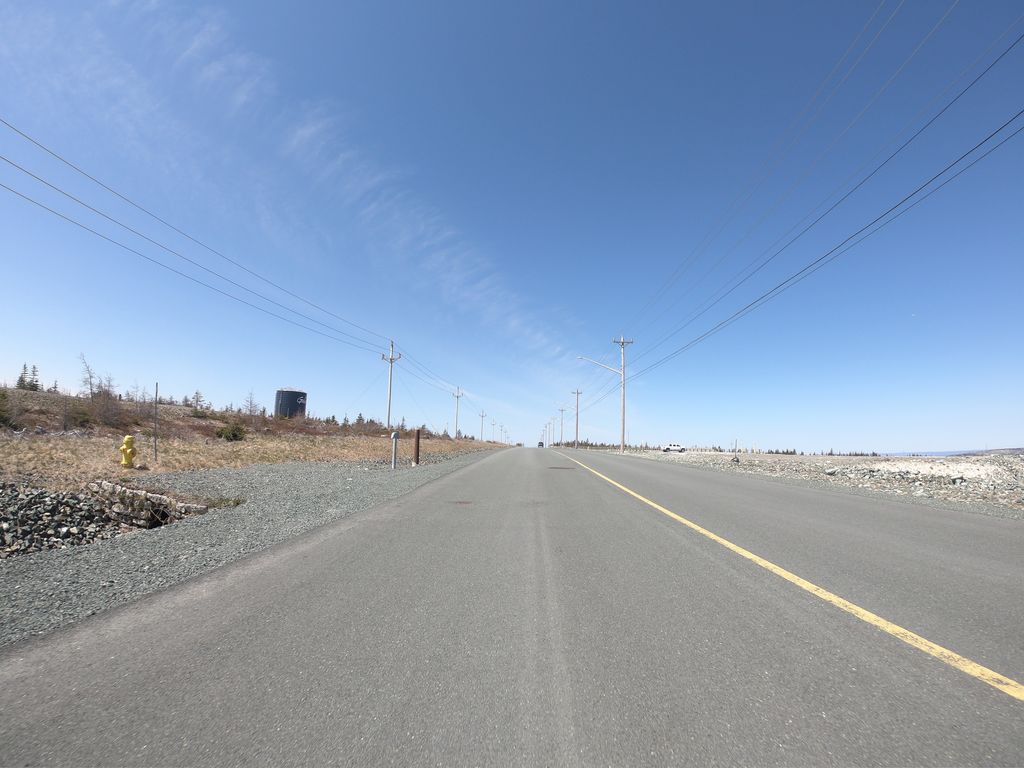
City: st_johns